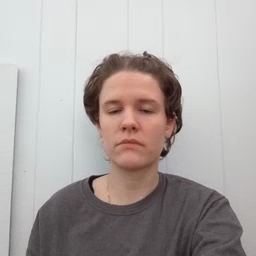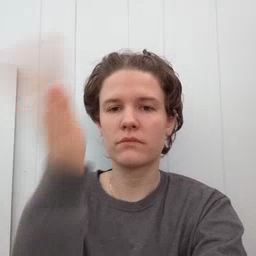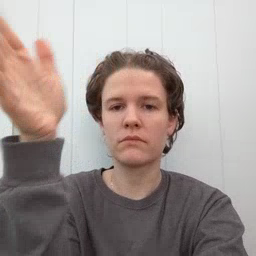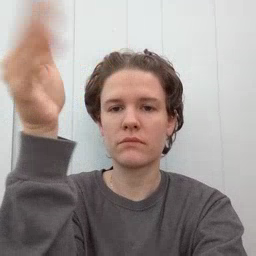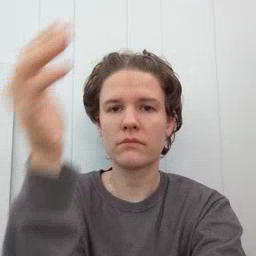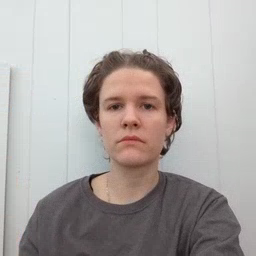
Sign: flag